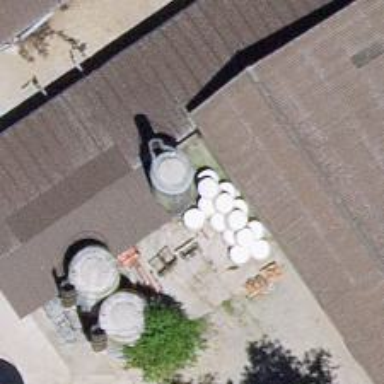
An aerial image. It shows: Silo.